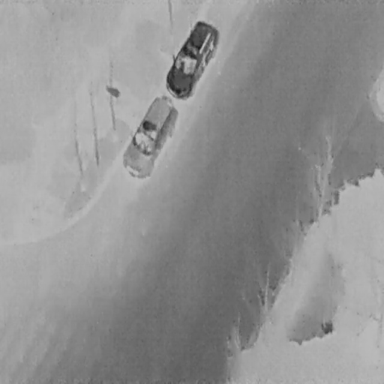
There are two Cars in the infrared image.